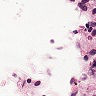
Metastatic tissue present: yes